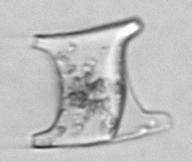
Label: Eucampia